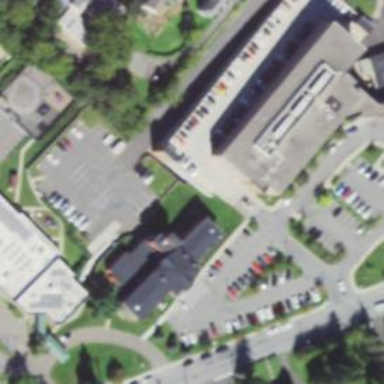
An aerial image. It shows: Hospital building.